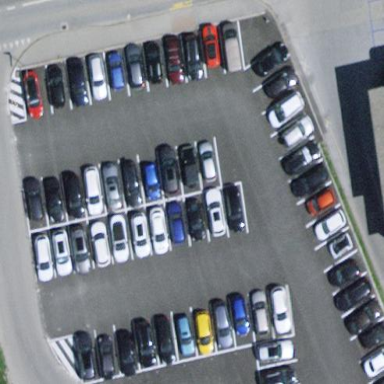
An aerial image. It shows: Parking area with asphalt surface.